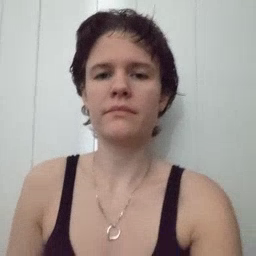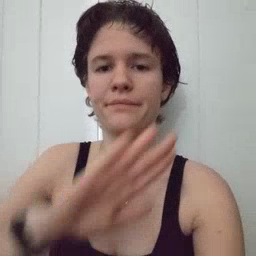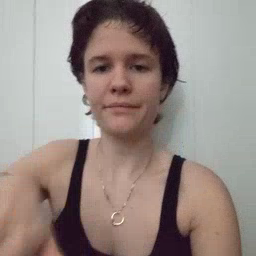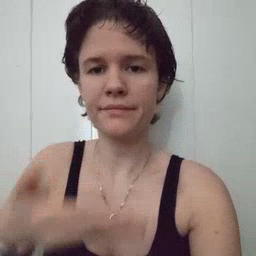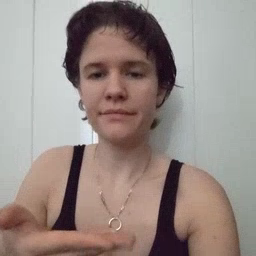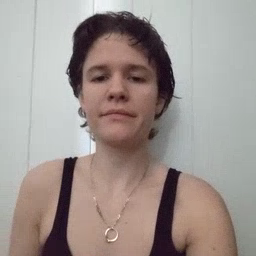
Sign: all